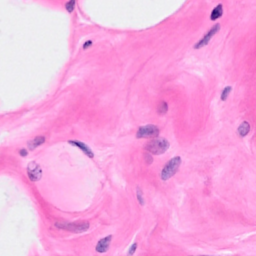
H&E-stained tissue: Breast